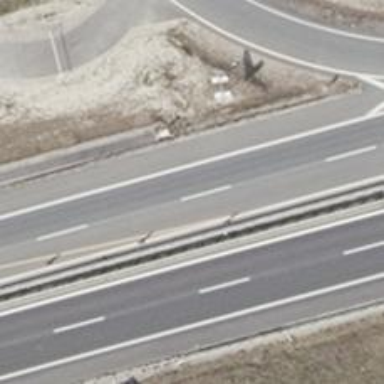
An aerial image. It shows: Asphalt motorway.